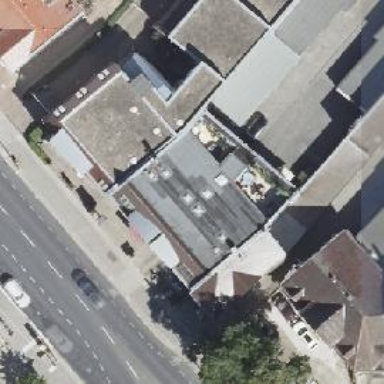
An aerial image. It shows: Shop selling clothes.